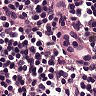
Metastatic tissue present: no